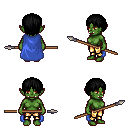
a pixel art fantasy rpg character, female body template, orc, green skin, blue cape, gold greaves, black plain hairstyle, spear, four views (front, back, left, right), 2x2 character sprite sheet, small pixel art, hard edges, no anti-aliasing